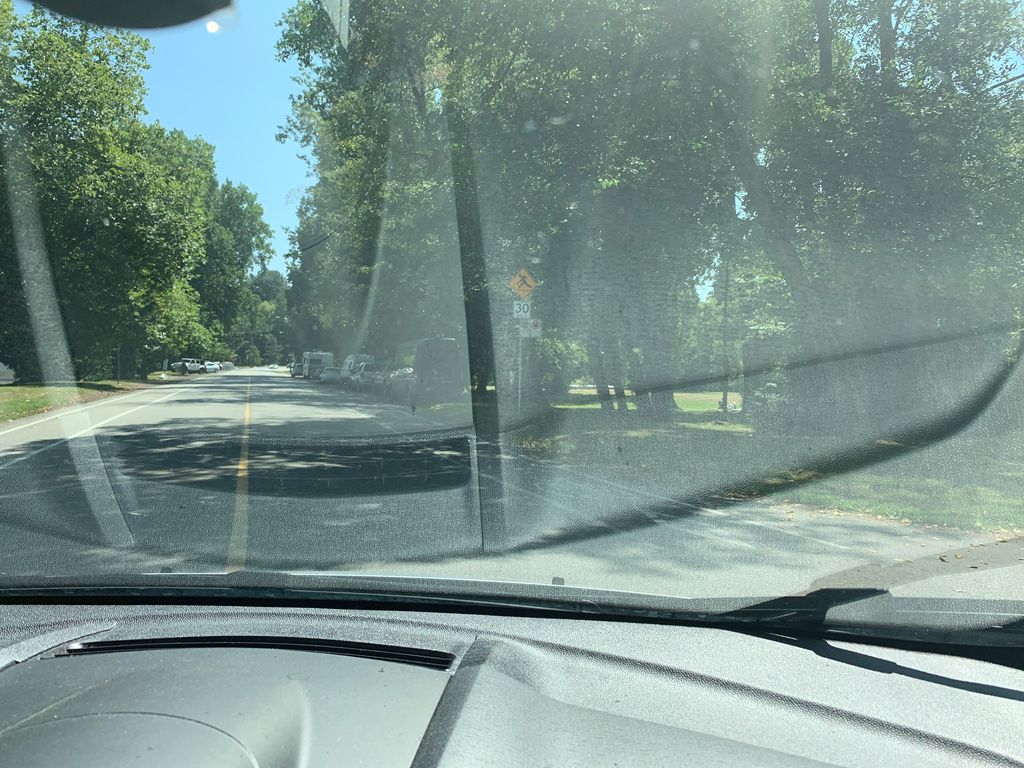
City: vancouver